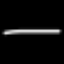
Label: line